Question: I Get data form like this
'''
$('input:checked').each(function () {
$this = $(this);
var itemName= $(this).closest('tr').children('td:eq(2)').text();
var itemCost=$(this).closest('tr').children('td:eq(3)').text(); // admin
var itemQty= $(this).closest('tr').find('td:eq(4) input').val();
});
'''
I have 4 textFields like this

When I Click on Check-box.We Need to Pass Data(name,cost,Qty) to Next-Page.if We Click 4 check-box .We need 4 name and 4 cost and 4 qty value pass to next-Page.
Please any one guide.Please tell me Total Data will pass to other page.We redirect page like this
'''
window.location = '../html/NextPage.html';
'''
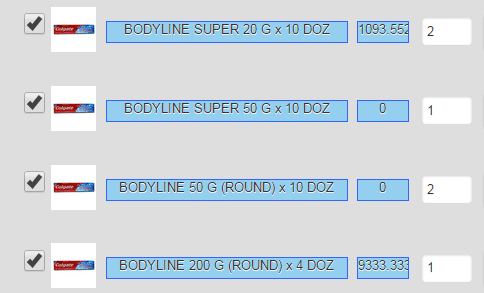
Answer: Something like the below:
Here's a working <URL>
'''
var myStuffArray =[];
$('input:checked').each(function () {
$this = $(this);
var itemName= $(this).closest('tr').children('td:eq(1)').text();
var itemCost=$(this).closest('tr').children('td:eq(2)').text();
var itemQty= $(this).closest('tr').find('td:eq(3) input').val();
myStuffArray.push([itemName, itemCost, itemQty]);
});
//store in local storage
localStorage["myStuffLocalArray"] = JSON.stringify(myStuffArray);
//... on second page
var myRetrievedStuffArray = JSON.parse(localStorage["myStuffLocalArray"]);
alert (myRetrievedStuffArray[0][0]); //alerts the first "itemName"
'''